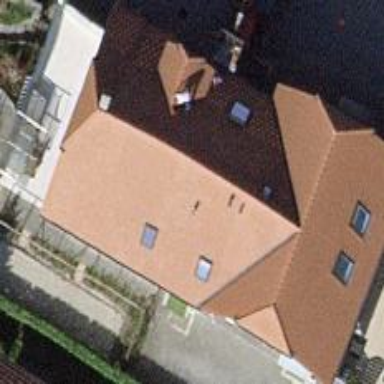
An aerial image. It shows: Semidetached house.